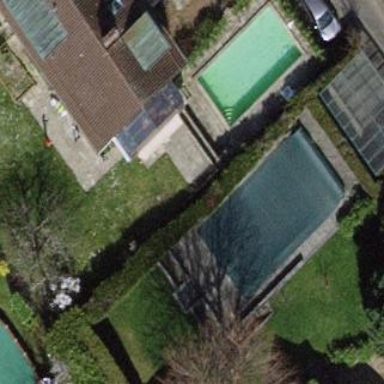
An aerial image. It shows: Swimming pool located in leisure land.